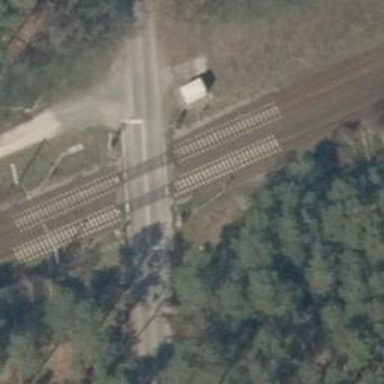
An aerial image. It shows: Level crossing along the railway.